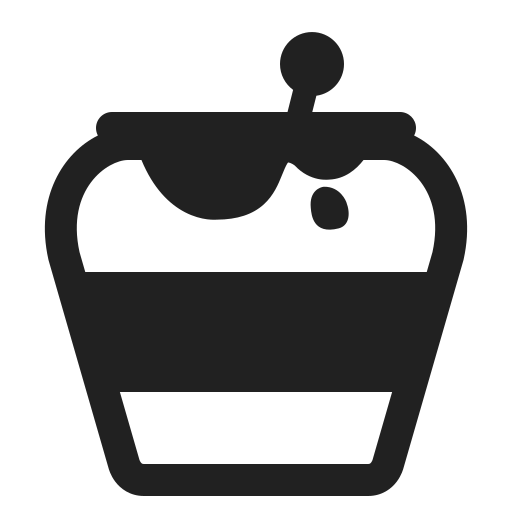
honey pot high contrast